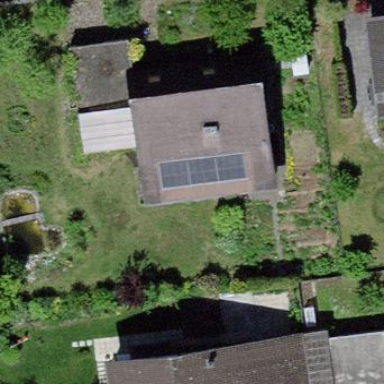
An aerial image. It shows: Detached building.